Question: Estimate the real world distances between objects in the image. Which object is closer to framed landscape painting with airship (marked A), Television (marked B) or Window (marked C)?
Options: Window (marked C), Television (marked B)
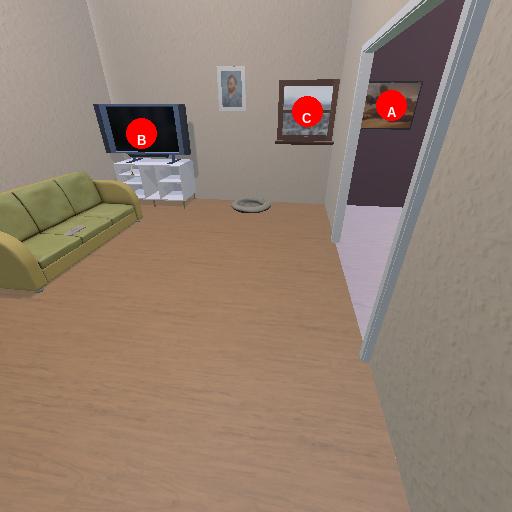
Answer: Window (marked C)